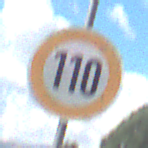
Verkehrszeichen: Geschwindigkeit110
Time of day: Midday
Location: Outdoor (Nature)
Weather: PartlyCloudy
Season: Autumn
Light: Natural